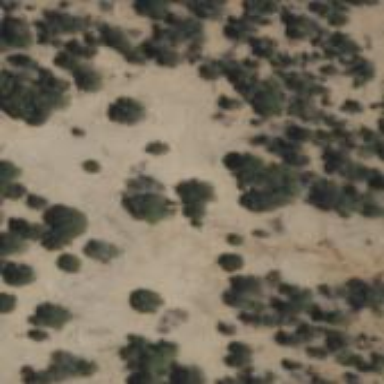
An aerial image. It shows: Area covered in scrub vegetation.